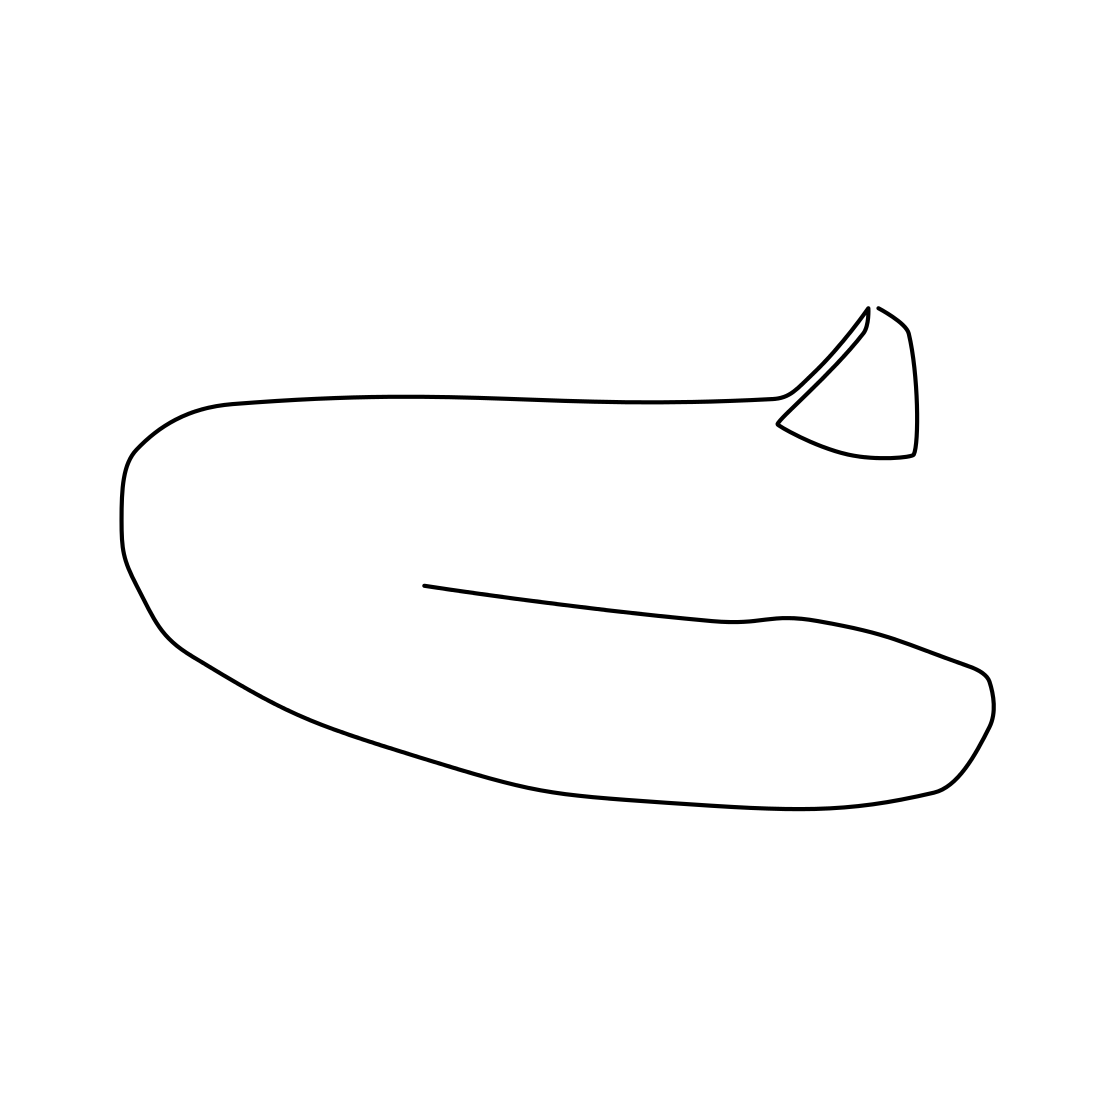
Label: trombone